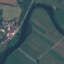
Land use / land cover class: River